Question: I've seen tutorials where the code is in one column and the display in the other as in the attached image.
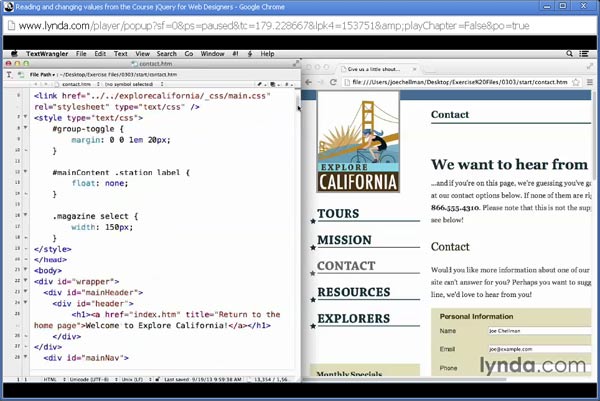
Answer: The image is just TextWrangler and Chrome, not maximized. You can place the cursor at the edge of the window, then click and drag to resize to the desired layout.